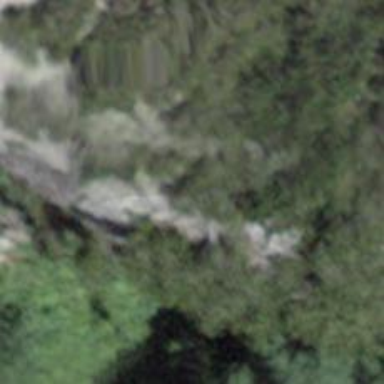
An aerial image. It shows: Cliff in nature.